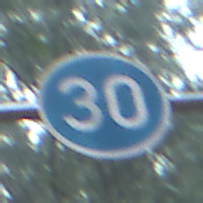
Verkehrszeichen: VorgeschriebeneMindestgeschwindigkeit
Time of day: SunriseSunset
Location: Outdoor (Nature)
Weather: NotSpecified
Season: Autumn
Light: Natural